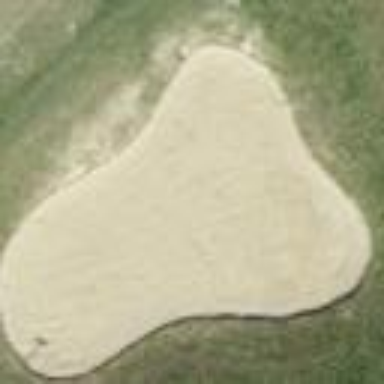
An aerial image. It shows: Sandy area is golf bunker.